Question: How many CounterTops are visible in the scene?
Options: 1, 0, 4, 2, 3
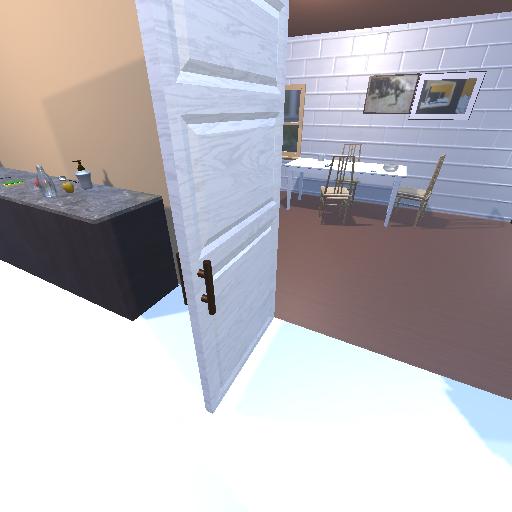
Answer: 1